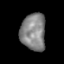
Tissue: lung
Cell type: Epithelial cells
Senescence score: 0.1172
Nuclear area (px): 906
Mean DAPI intensity: 131.596